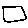
Label: square